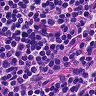
Metastatic tissue present: no